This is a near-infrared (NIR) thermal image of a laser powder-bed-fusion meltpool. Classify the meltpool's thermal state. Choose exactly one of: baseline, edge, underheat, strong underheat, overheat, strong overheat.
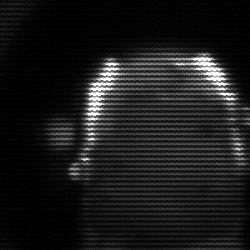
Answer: baseline